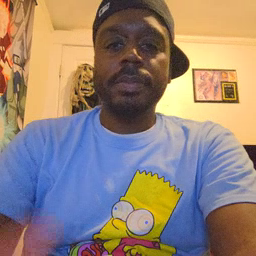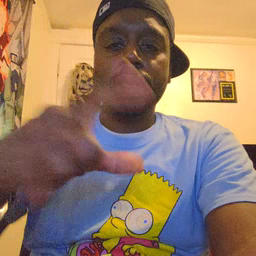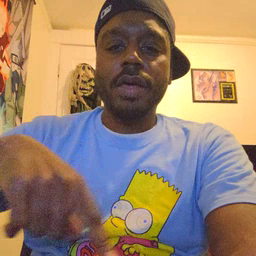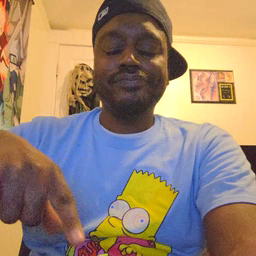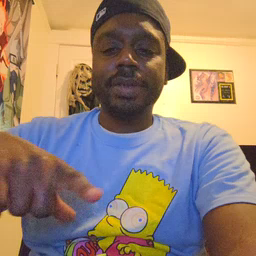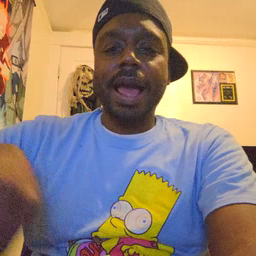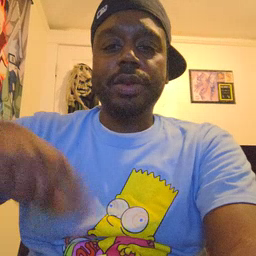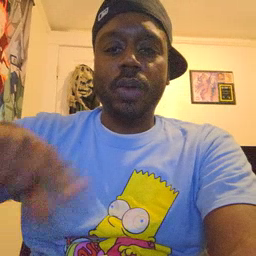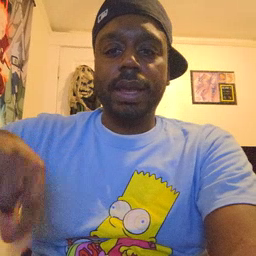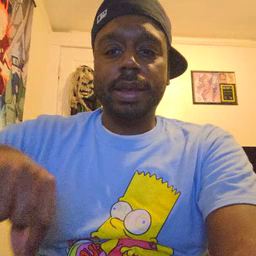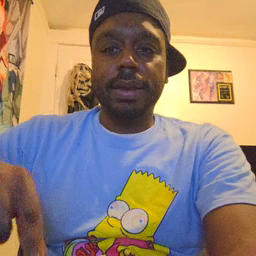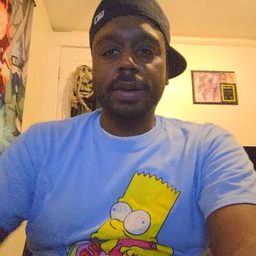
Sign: underwear